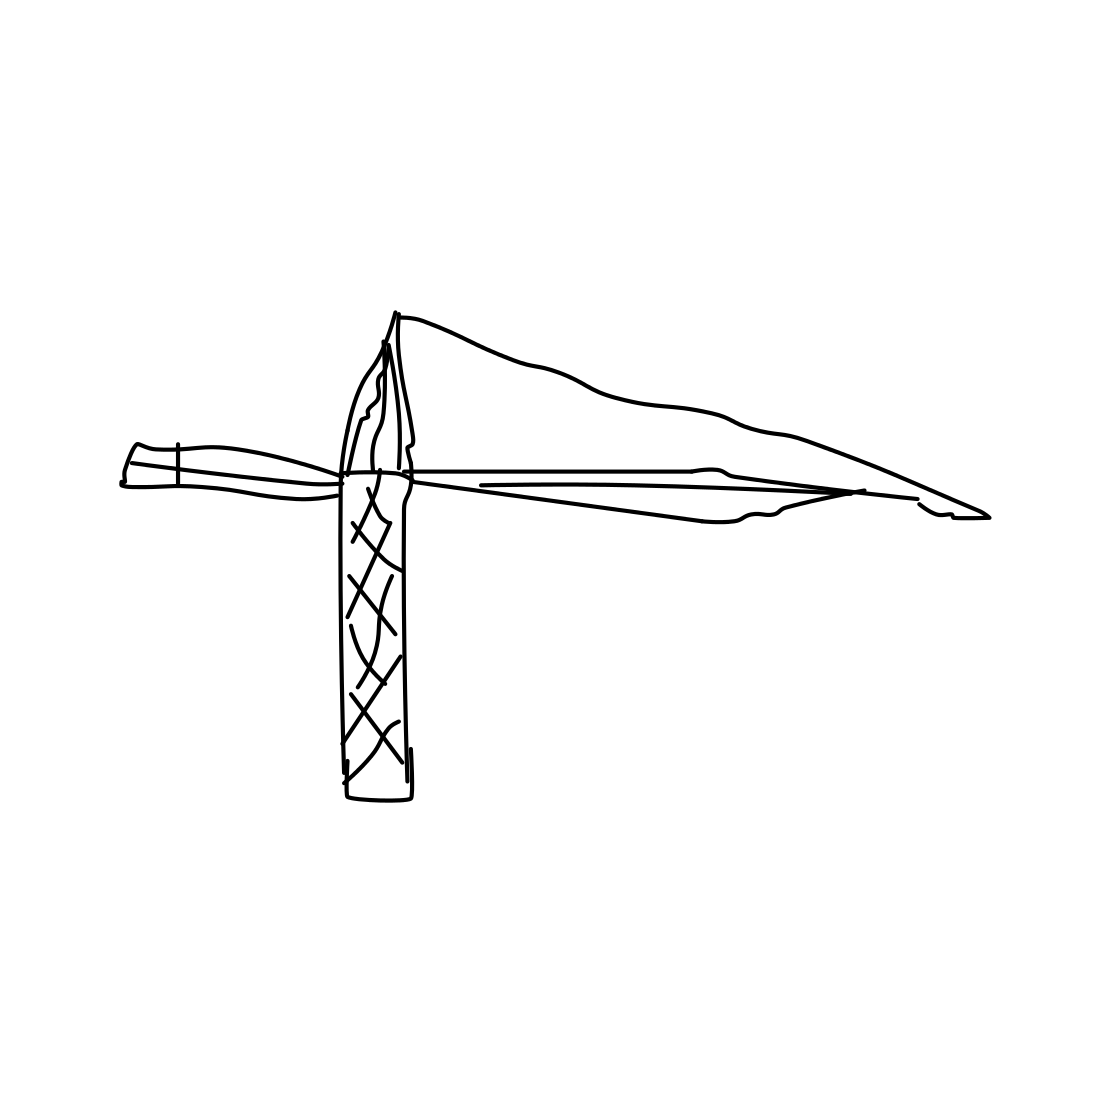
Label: crane (machine)